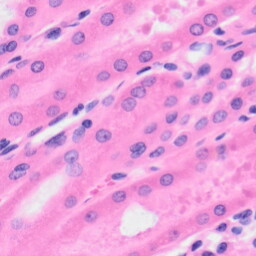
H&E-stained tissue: Kidney